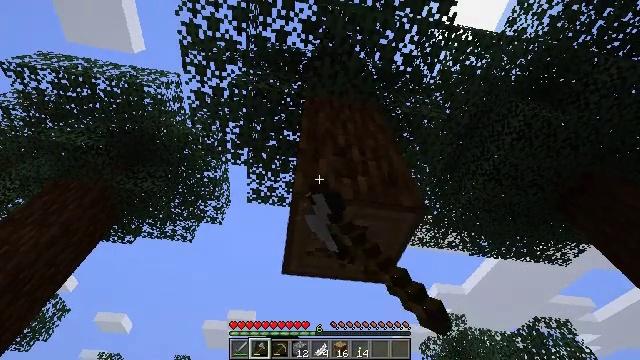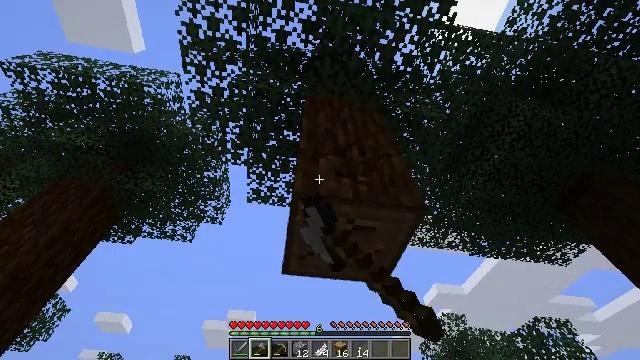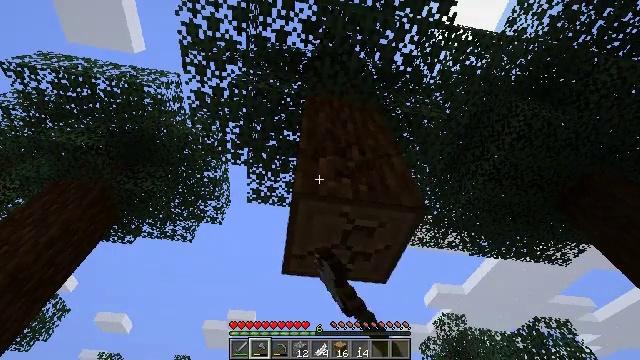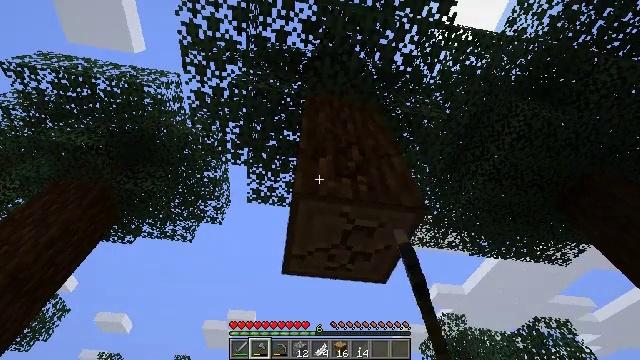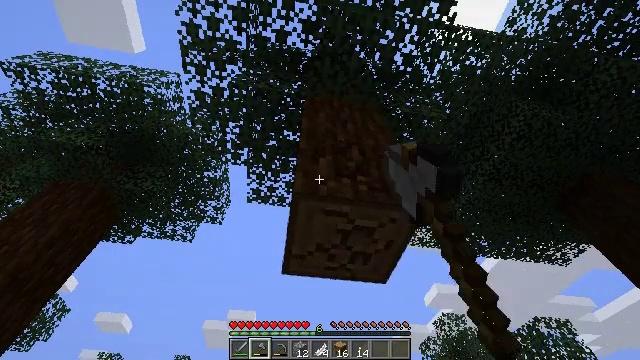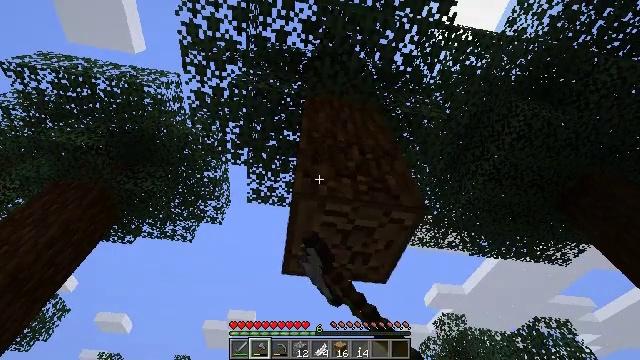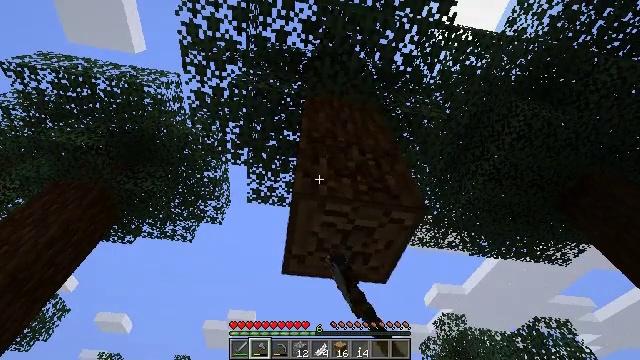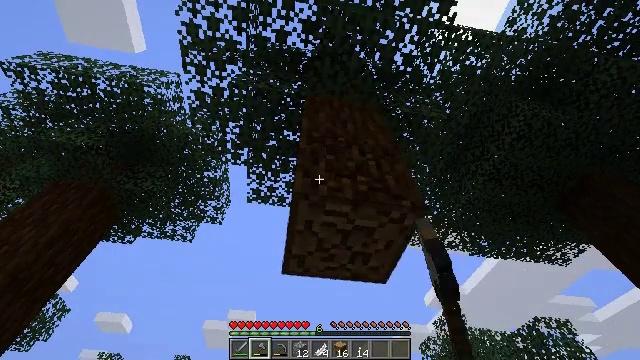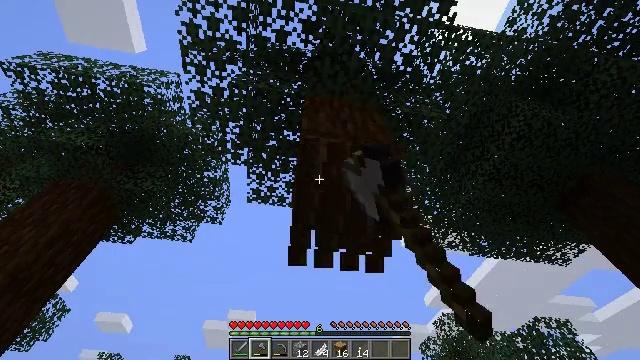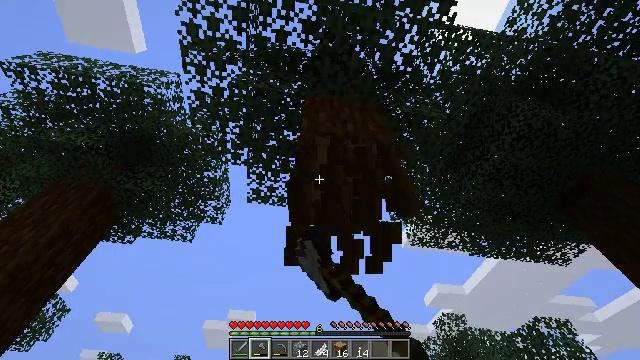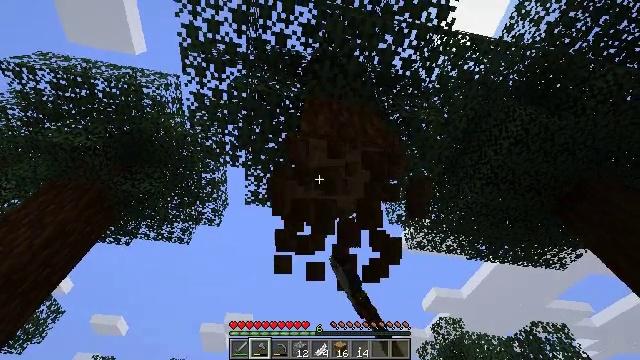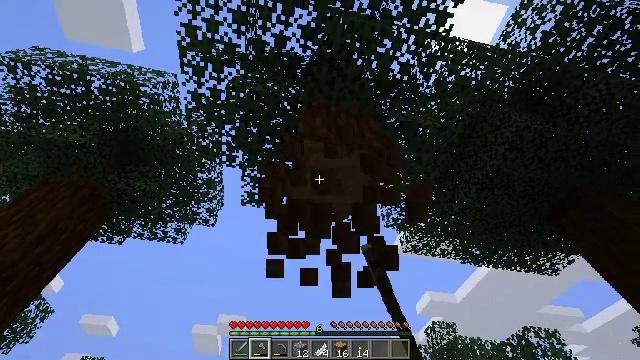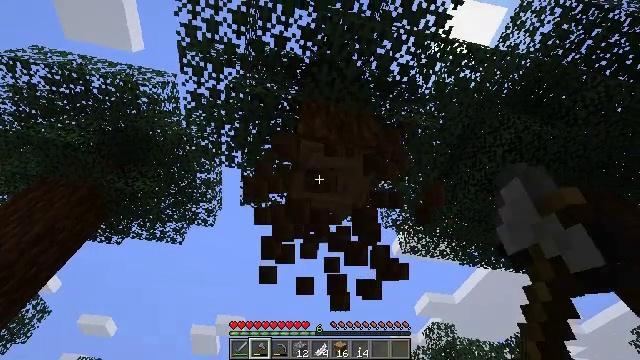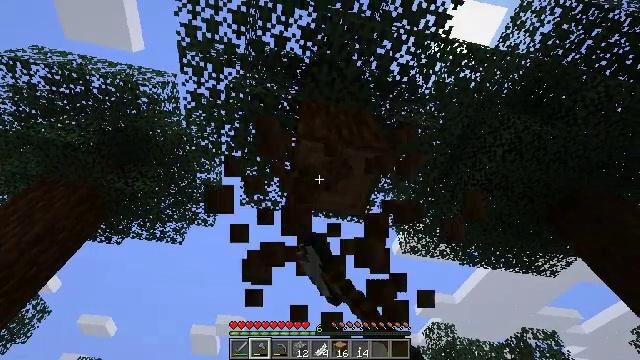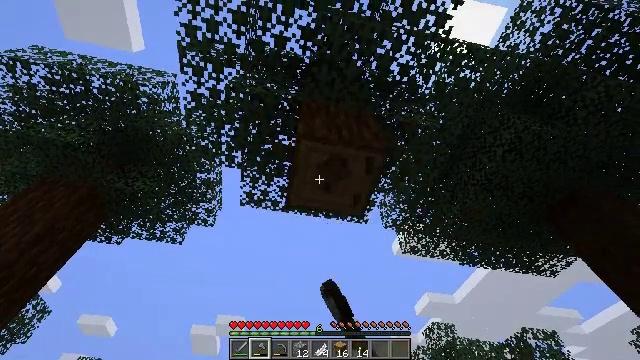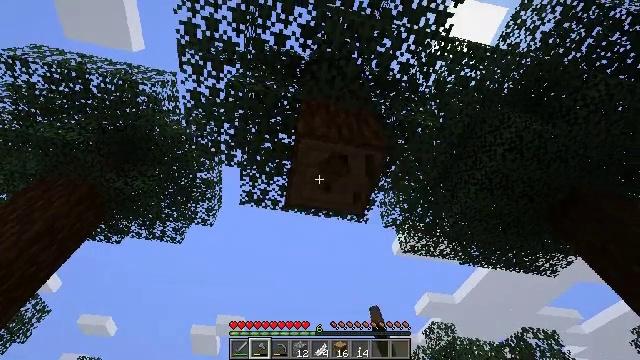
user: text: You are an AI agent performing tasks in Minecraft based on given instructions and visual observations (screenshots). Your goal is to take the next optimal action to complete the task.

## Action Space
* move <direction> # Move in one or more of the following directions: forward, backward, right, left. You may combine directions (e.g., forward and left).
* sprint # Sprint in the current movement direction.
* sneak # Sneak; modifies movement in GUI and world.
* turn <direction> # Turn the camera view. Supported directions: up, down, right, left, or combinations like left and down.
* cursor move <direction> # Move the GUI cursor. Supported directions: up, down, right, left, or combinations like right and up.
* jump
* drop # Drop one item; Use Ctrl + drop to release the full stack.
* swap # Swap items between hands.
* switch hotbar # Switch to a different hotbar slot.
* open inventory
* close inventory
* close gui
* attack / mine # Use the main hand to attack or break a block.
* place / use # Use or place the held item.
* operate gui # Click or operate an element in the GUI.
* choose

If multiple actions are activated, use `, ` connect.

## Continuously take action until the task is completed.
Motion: motion action
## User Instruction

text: Collect spruce log for building materials.
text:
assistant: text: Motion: attack / mine
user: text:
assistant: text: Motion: attack / mine
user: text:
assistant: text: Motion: attack / mine
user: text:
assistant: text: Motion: attack / mine
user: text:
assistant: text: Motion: attack / mine
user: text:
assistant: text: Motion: attack / mine
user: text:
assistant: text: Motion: attack / mine
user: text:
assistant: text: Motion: attack / mine
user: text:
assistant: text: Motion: attack / mine
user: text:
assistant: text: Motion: attack / mine
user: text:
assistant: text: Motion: turn right, attack / mine
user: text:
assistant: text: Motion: attack / mine
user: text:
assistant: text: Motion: attack / mine
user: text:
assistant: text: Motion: attack / mine
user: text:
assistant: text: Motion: move forward, attack / mine
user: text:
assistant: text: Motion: move forward, attack / mine, jump
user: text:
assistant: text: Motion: move forward, attack / mine, jump
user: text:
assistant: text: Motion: move forward, attack / mine, jump
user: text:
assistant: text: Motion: move forward, attack / mine, jump
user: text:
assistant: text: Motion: move forward, attack / mine, jump
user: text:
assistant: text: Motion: move forward, turn up, attack / mine, jump
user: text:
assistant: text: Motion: move forward, turn up, attack / mine
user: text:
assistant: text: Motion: move forward, attack / mine
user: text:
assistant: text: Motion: turn up, attack / mine
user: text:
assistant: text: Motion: turn right and up, attack / mine
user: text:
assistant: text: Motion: turn right and up, attack / mine
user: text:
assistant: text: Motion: turn right and up, attack / mine
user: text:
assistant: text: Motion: turn up, attack / mine
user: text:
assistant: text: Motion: turn right and up, attack / mine
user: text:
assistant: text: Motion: attack / mine